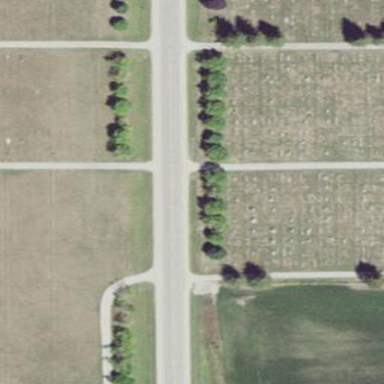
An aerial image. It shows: Cemetery.